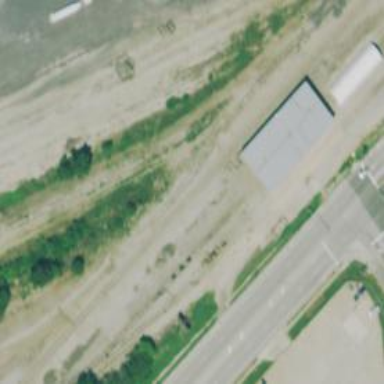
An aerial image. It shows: Disused railway yard.